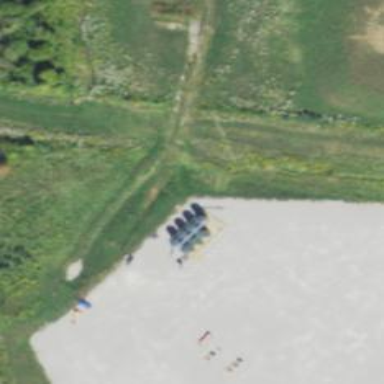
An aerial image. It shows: Storage tank with man-made structure.